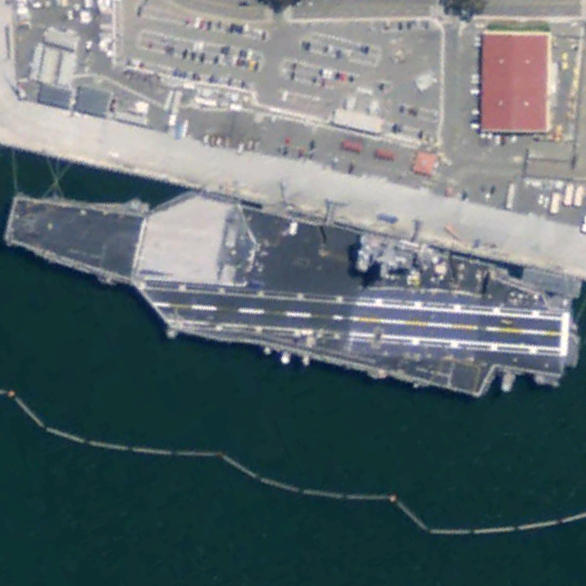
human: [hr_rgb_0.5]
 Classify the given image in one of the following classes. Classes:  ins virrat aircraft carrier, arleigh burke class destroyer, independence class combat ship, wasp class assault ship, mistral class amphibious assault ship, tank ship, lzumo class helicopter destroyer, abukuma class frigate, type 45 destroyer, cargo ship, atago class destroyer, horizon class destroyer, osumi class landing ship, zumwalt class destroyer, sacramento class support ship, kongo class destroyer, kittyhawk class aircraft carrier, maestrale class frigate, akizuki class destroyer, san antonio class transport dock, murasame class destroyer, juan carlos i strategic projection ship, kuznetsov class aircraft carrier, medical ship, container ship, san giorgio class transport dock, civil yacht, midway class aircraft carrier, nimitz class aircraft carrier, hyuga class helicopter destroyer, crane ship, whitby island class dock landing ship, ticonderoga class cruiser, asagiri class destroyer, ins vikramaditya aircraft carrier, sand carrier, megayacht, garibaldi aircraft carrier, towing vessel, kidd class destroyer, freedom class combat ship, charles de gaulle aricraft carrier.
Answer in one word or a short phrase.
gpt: Nimitz class aircraft carrier